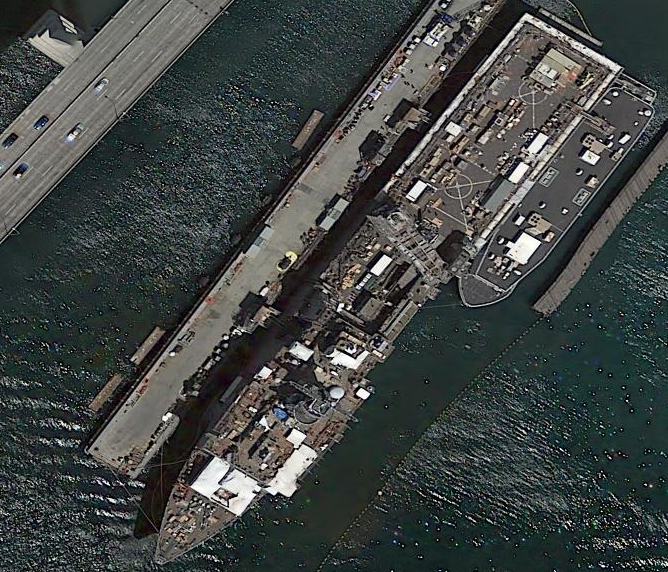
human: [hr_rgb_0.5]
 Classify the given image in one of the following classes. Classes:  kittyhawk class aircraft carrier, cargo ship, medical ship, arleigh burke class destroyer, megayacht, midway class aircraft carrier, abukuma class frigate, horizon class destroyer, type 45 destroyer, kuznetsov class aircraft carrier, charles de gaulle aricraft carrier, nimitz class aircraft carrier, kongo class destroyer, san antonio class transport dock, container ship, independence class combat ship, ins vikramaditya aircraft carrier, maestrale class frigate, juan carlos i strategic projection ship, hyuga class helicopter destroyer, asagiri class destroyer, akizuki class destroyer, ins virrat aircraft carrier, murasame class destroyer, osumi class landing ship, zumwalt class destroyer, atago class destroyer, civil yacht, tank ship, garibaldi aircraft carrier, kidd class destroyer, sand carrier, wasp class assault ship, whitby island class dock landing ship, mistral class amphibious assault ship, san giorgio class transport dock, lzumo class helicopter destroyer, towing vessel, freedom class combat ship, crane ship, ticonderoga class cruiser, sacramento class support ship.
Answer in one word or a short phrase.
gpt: Whitby Island class dock landing ship